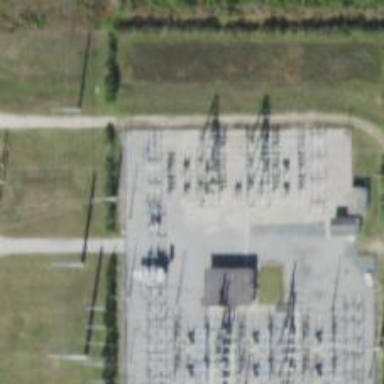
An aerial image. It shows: Switch used for power control.